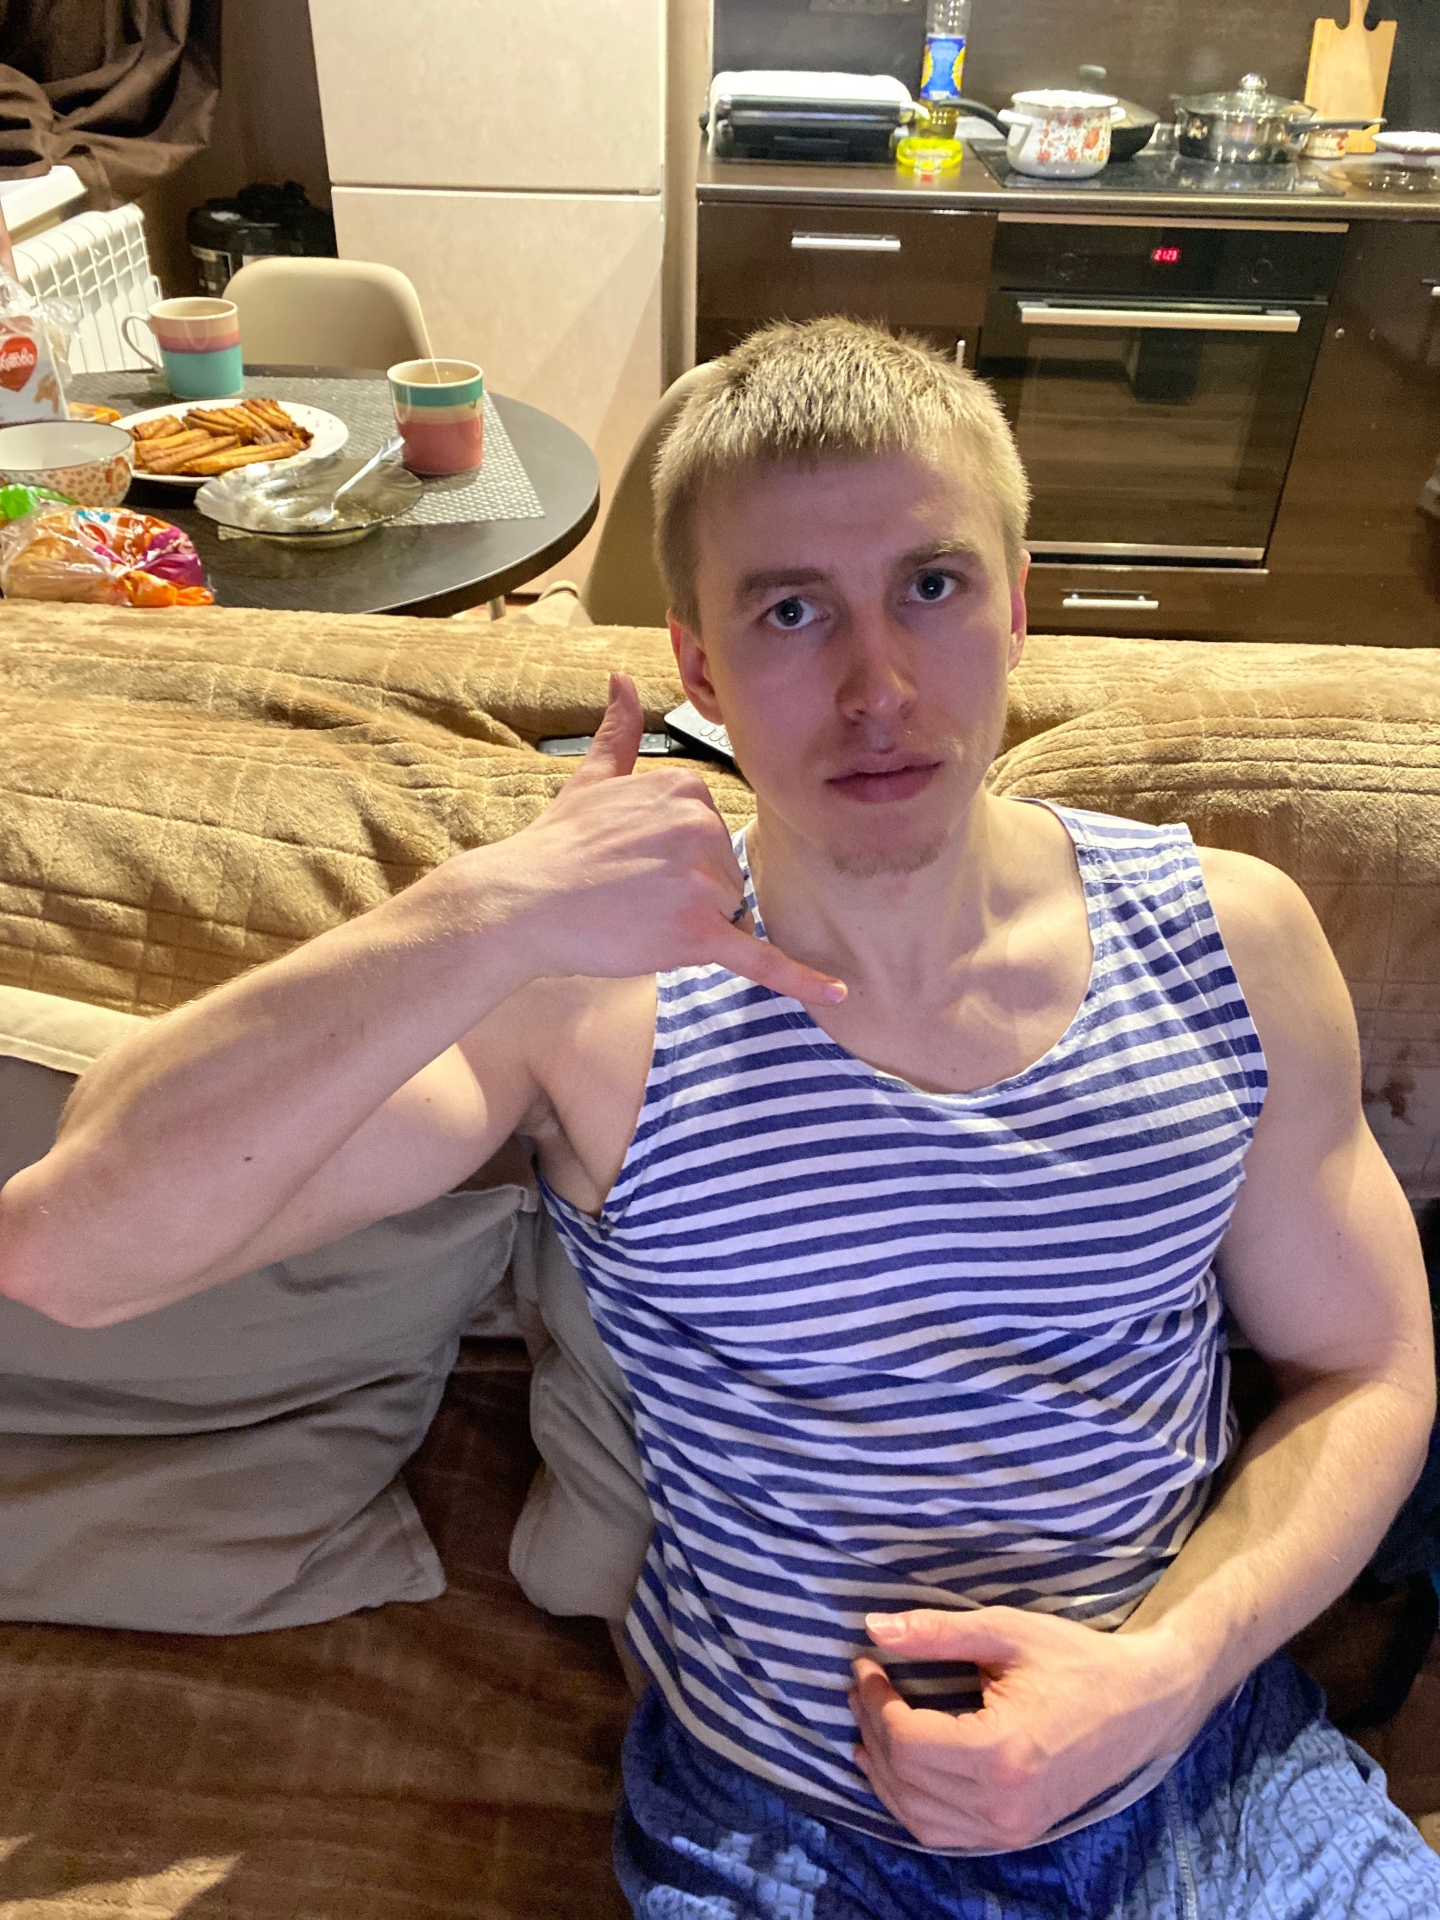
Label: clear